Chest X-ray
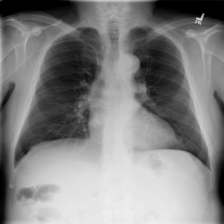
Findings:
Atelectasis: negative
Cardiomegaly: negative
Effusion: negative
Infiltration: negative
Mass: negative
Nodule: negative
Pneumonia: negative
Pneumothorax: negative
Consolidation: negative
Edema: negative
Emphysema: negative
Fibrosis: negative
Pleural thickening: negative
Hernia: negative